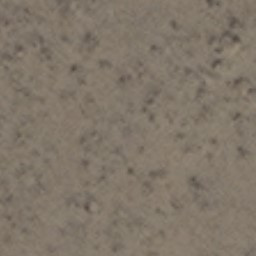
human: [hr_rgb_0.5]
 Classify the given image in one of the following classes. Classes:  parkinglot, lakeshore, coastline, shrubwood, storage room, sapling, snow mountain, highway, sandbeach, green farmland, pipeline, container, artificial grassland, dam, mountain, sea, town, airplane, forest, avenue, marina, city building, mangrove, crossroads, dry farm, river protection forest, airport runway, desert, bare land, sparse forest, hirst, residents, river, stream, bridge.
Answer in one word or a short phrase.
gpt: bare land